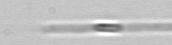
Label: Leptocylindrus